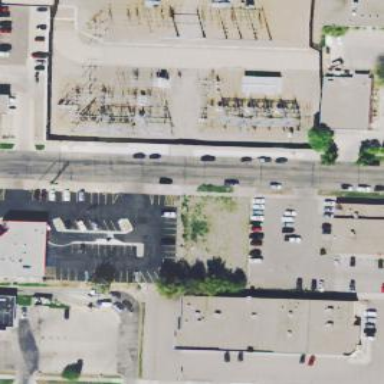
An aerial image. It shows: Power substation enclosed by fence.